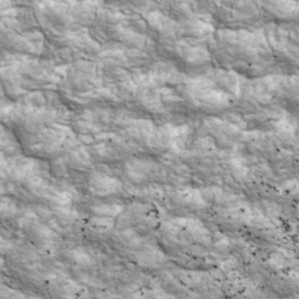
Label: non_frost